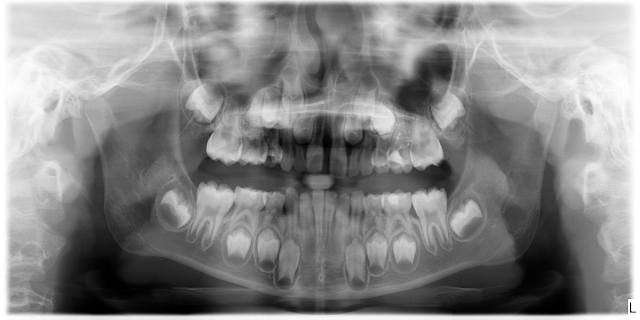
child